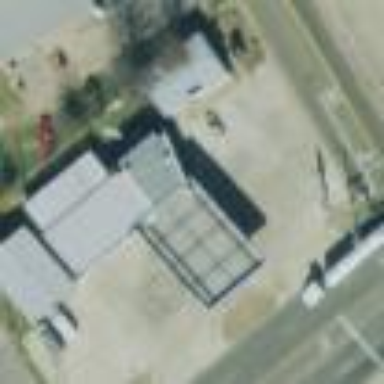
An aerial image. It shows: Fuel station.